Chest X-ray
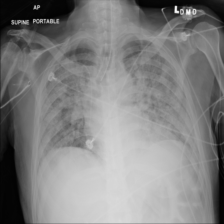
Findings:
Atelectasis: negative
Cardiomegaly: negative
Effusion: negative
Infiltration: positive
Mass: negative
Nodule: negative
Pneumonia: negative
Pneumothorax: negative
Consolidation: negative
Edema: negative
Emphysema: negative
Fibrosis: negative
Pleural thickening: negative
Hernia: negative